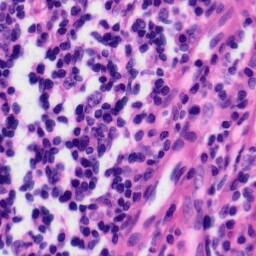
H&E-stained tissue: Tonsil